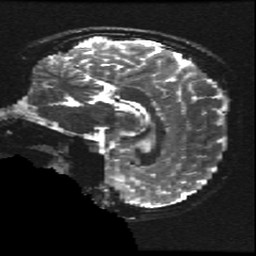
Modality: T2w
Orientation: sagittal
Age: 16
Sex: female
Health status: ill
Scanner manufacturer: ge
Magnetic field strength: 3 T
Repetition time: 7.5 s
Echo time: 0.1015 s